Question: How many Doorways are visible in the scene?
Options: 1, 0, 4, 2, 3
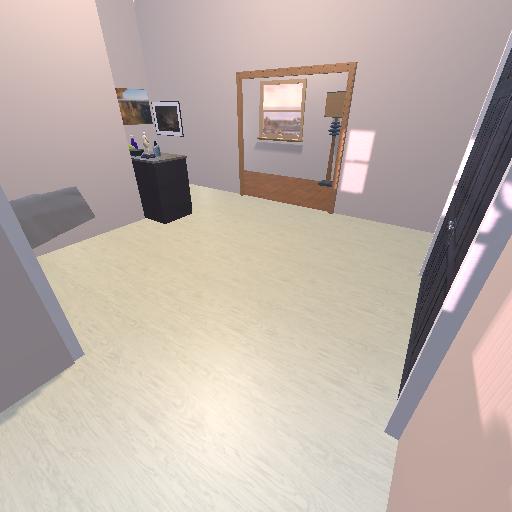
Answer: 1